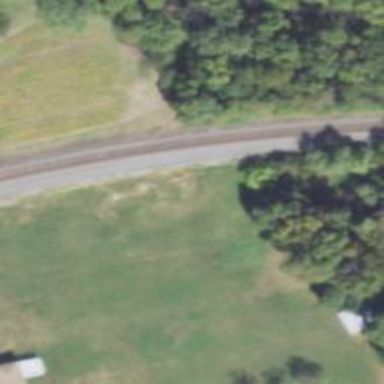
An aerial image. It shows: Railway track.